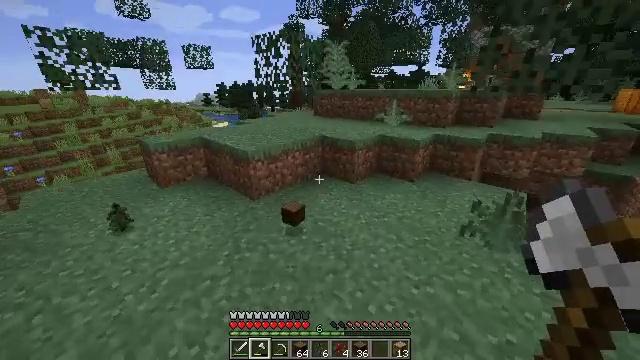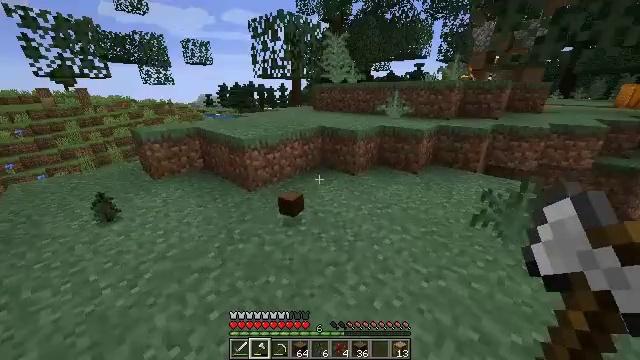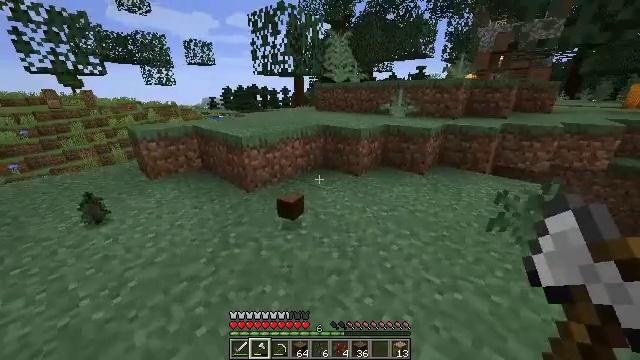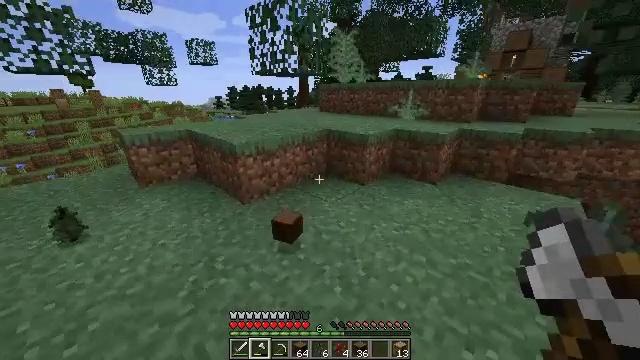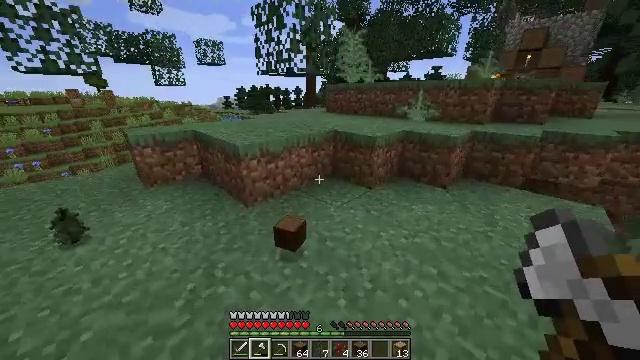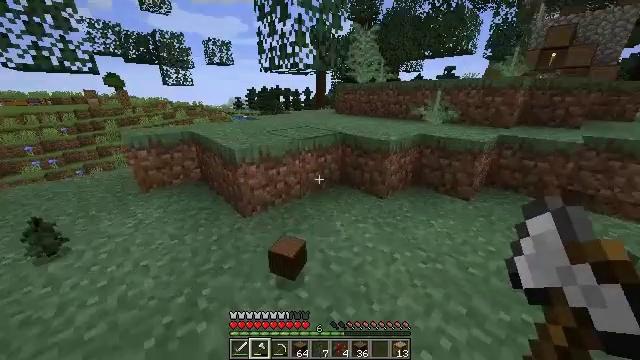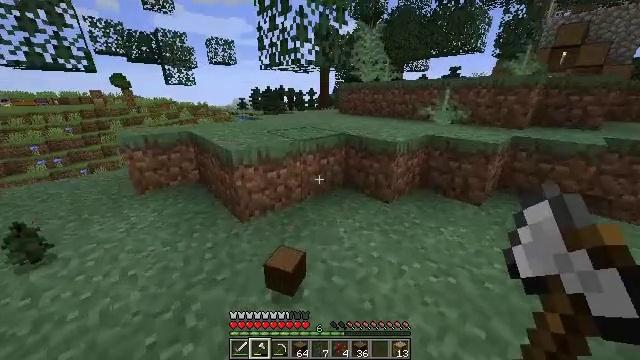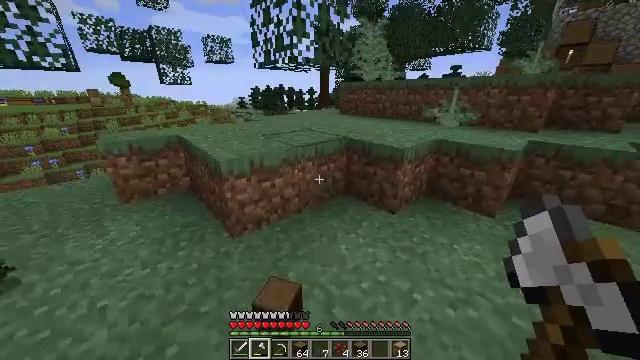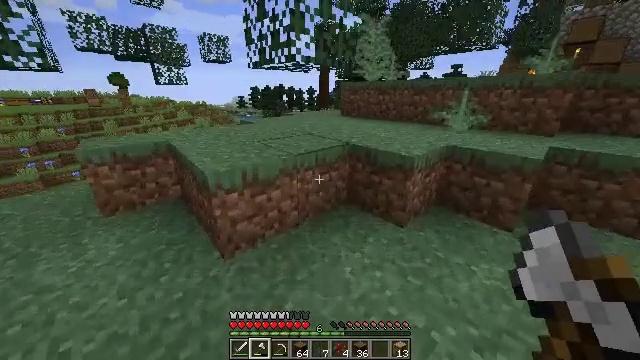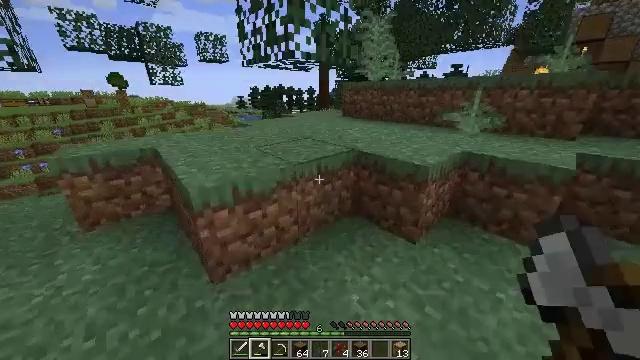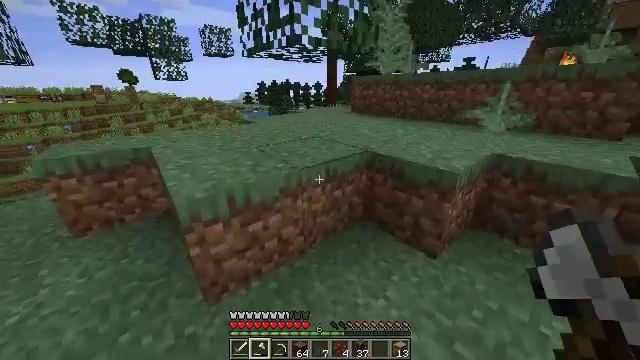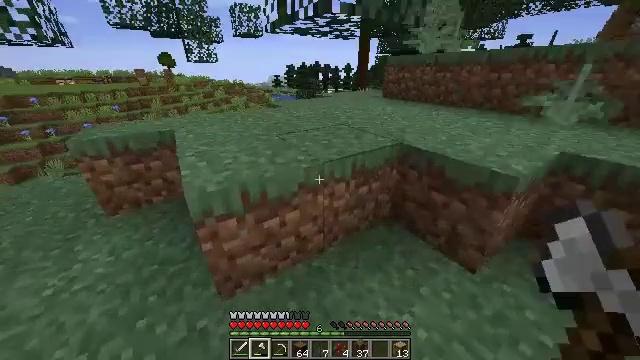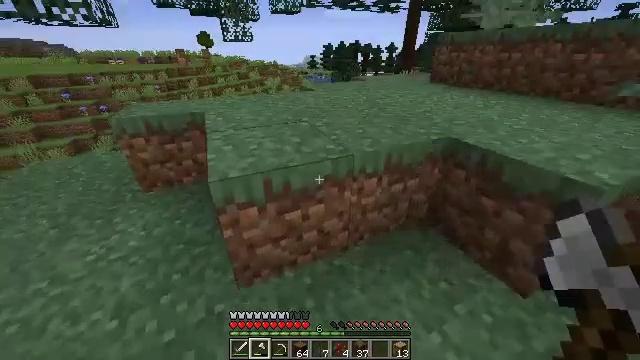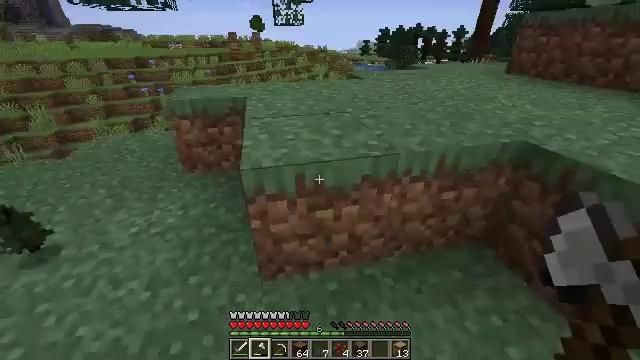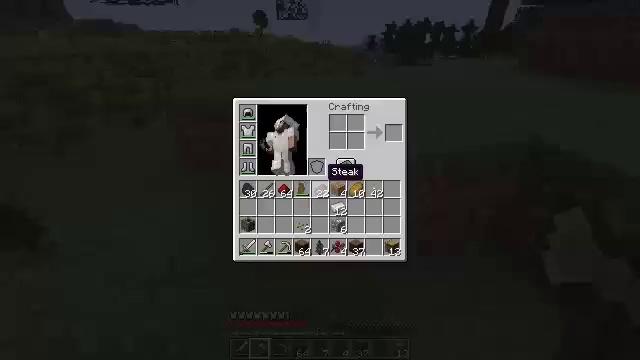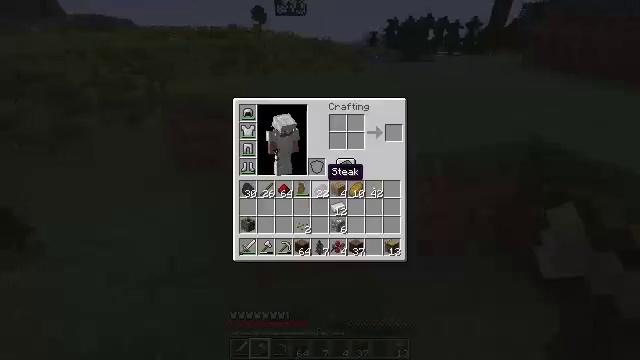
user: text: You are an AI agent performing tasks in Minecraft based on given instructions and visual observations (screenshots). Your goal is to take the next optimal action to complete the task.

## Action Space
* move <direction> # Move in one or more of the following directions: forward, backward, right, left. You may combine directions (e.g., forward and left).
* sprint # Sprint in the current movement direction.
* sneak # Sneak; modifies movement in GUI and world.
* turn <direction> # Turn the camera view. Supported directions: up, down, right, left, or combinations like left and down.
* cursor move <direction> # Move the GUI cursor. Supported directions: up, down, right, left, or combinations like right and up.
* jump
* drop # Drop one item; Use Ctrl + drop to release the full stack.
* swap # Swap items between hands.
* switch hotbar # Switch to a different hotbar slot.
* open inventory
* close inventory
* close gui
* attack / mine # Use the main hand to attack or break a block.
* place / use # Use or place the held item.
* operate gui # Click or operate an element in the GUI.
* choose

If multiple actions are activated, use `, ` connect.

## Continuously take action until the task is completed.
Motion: motion action
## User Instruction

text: Break the sweet berry bush to collect berries.
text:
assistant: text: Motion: move forward
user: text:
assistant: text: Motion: move forward
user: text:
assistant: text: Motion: move forward, turn left
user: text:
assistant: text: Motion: move forward, turn left
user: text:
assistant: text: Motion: move forward, turn left
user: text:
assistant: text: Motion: move forward
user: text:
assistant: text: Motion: move forward
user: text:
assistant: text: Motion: move forward
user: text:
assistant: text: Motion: move forward
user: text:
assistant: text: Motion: move forward, turn left and down
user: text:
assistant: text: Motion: turn left and down
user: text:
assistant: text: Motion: turn left and down
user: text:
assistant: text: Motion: turn left and down
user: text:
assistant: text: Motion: open inventory
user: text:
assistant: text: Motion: open inventory
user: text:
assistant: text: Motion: open inventory
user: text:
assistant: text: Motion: no_op
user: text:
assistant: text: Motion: no_op
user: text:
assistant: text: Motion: no_op
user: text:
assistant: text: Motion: no_op
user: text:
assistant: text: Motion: no_op
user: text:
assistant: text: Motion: close inventory
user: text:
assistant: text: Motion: turn left, close inventory
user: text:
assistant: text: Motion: turn left and down
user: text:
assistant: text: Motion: turn left
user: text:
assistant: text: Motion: move left, turn left and up
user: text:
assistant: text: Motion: move left, turn left and up
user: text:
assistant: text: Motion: move forward and move left, turn left and up
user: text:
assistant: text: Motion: move forward and move left, turn up
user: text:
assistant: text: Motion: move forward and move left